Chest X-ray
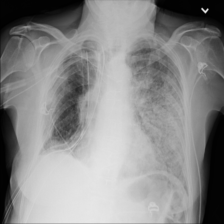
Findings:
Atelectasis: negative
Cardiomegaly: negative
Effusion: negative
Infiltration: negative
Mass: negative
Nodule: negative
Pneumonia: negative
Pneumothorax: negative
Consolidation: negative
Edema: negative
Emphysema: negative
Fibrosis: negative
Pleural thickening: negative
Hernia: negative